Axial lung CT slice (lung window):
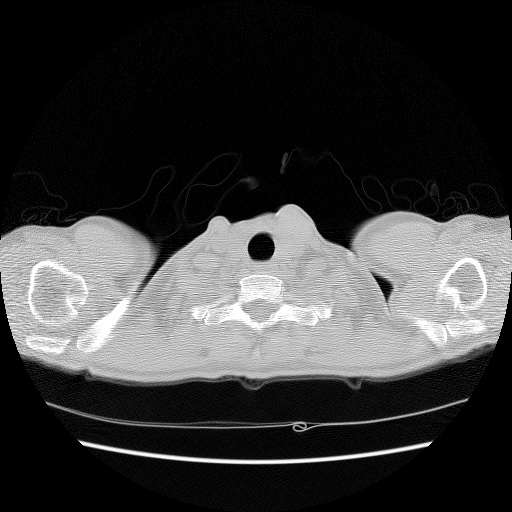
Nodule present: no